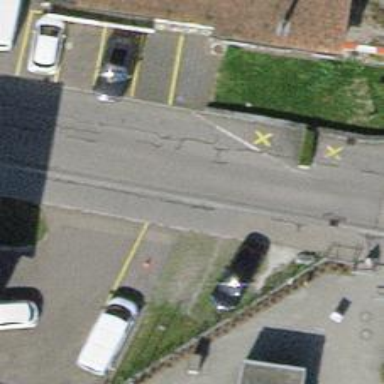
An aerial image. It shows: Chicane for traffic calming.